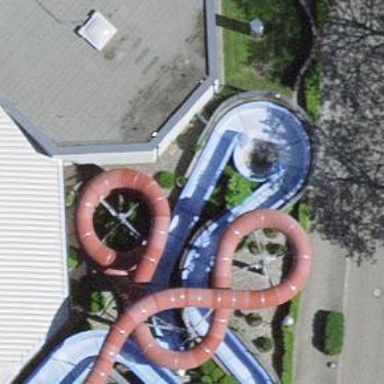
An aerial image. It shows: Water slide attraction.